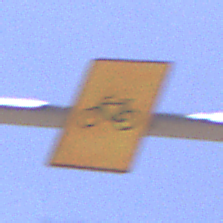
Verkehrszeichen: RadverkehrOhnePfeilsymbol
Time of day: Midday
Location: Outdoor (RoadRail)
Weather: Clear
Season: NotSpecified
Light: Natural